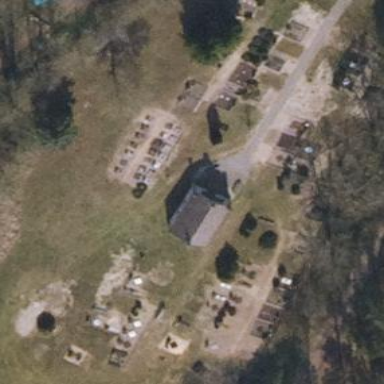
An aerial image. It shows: Cemetery.